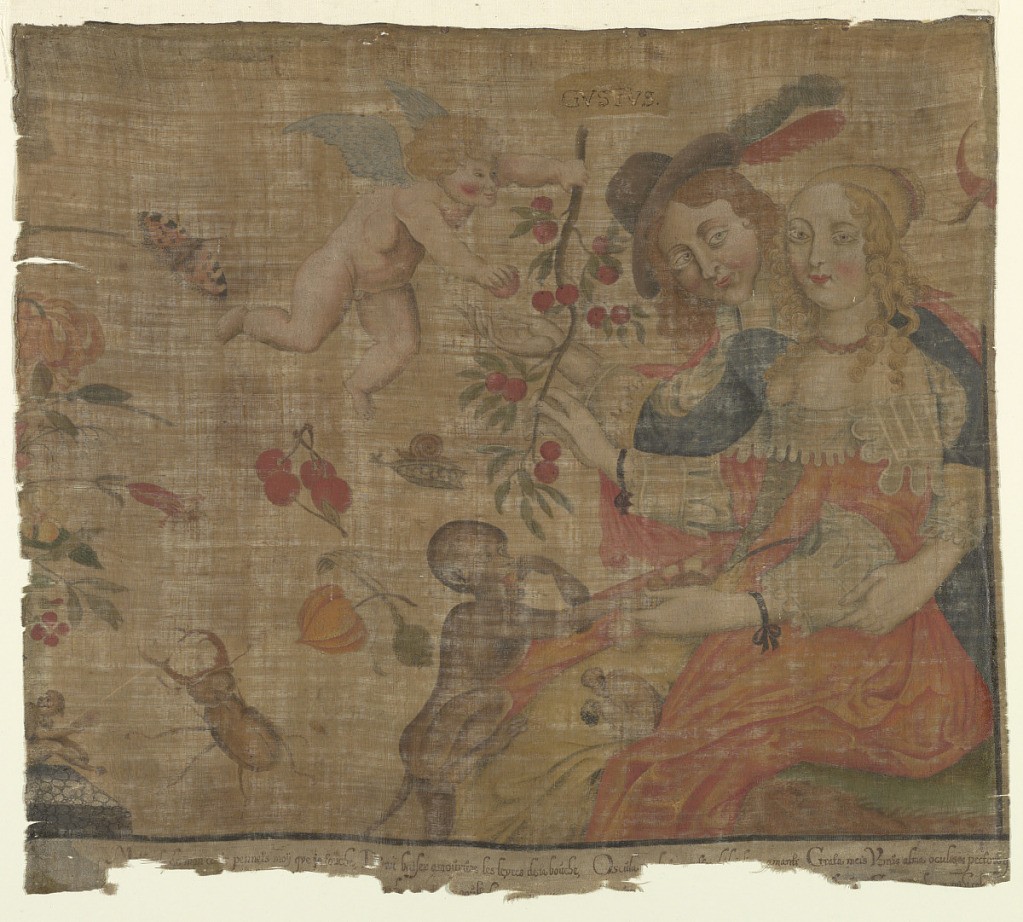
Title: Sense of Taste
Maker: Paul Scarron, French, 1610 - 1660
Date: mid- 17th century
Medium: Brush and tempera on linen
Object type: Drawing
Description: Panel of natural colored linen plain cloth painted in polychrome tempera, showing one of the series of five senses. Figures of a man and woman seated at right, a winged putto offers them a branch of cherries. Above the branch, a banner inscribed "GUSTUS." Below, two monkeys eat fruit. A large beetle and butterfly at left; the edges of a flower arrangement visible at left margin. Very incomplete lines from poems of Scarron in French and Latin at bottom.